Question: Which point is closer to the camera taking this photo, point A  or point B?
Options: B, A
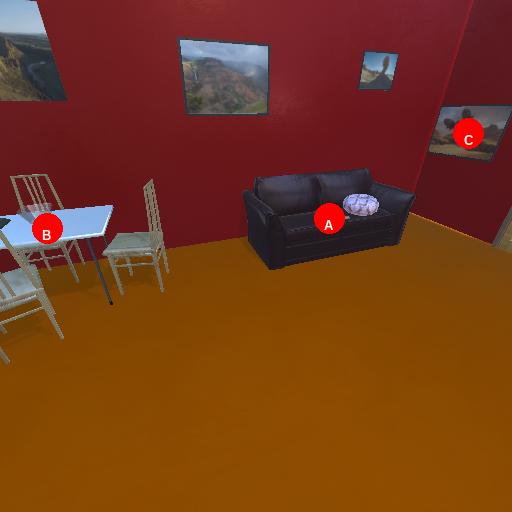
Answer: B